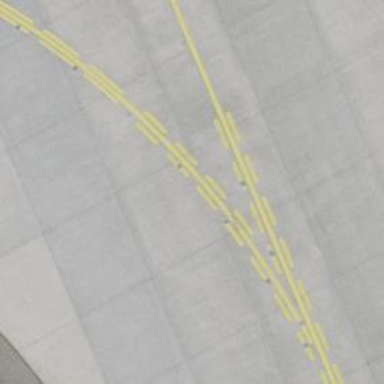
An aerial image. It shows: View of taxiway at the airport.